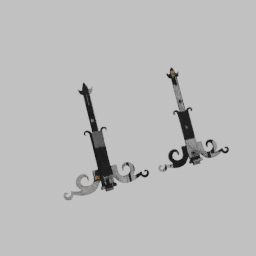
Label: mechanical